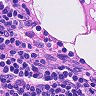
Metastatic tissue present: no